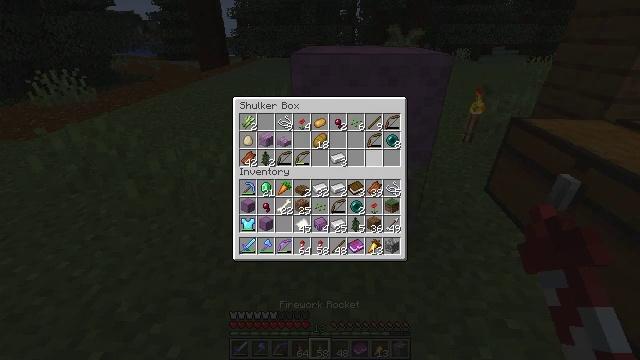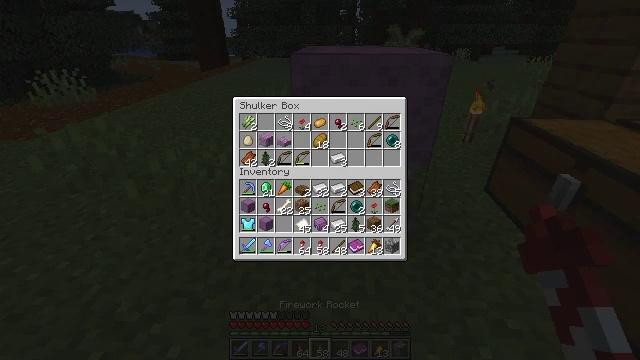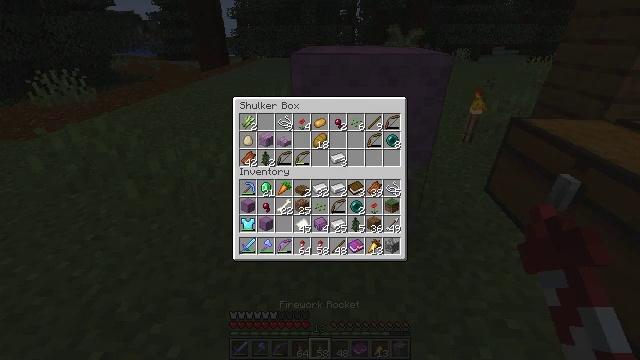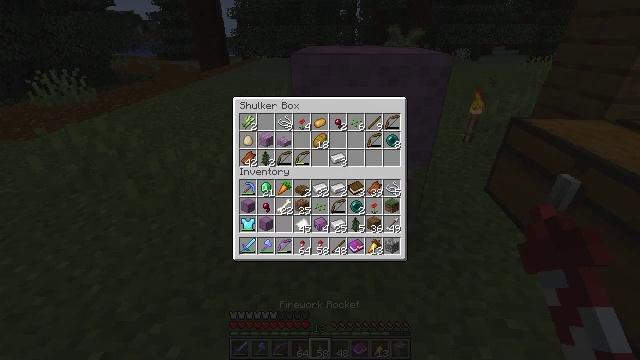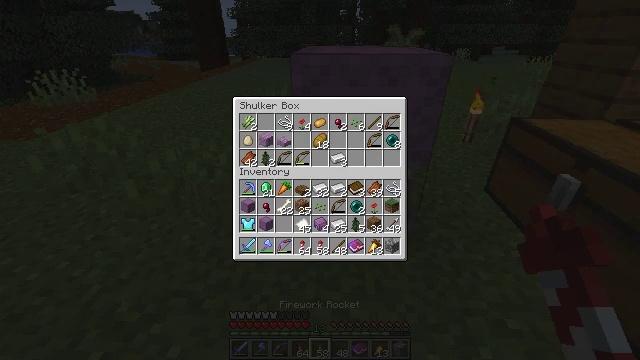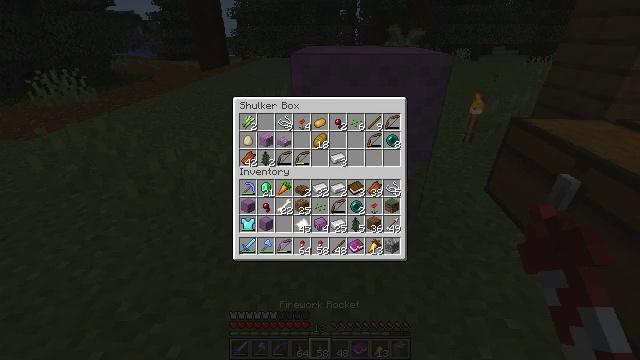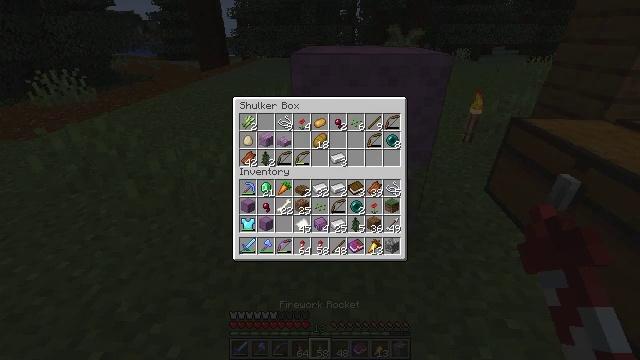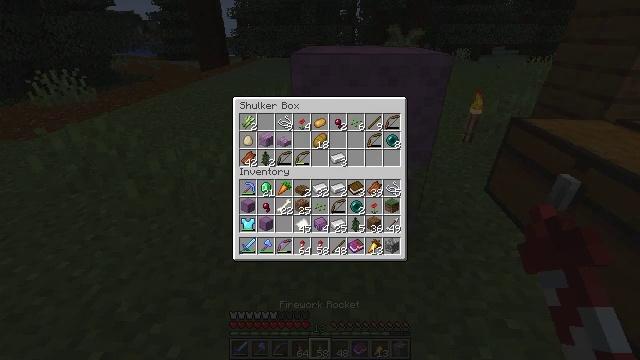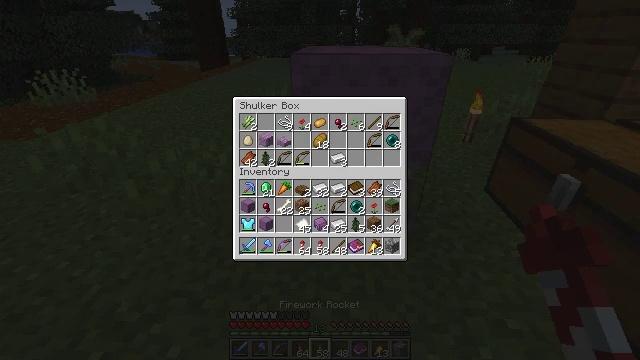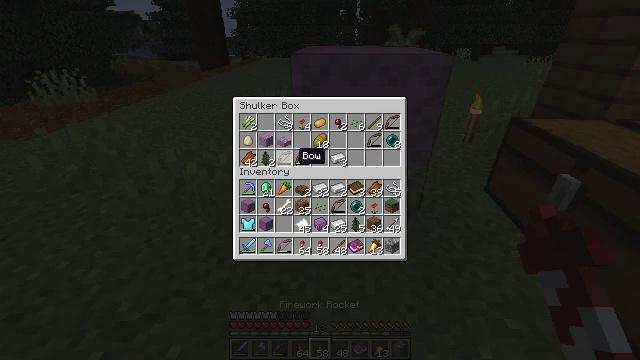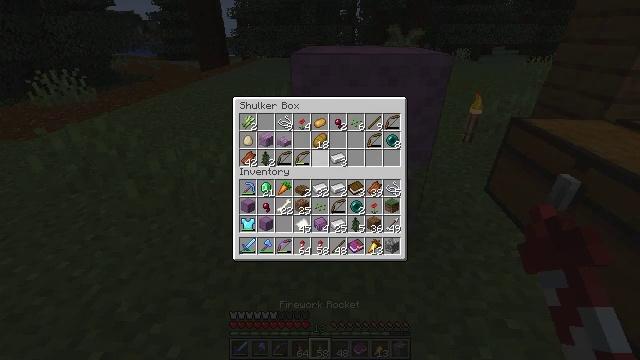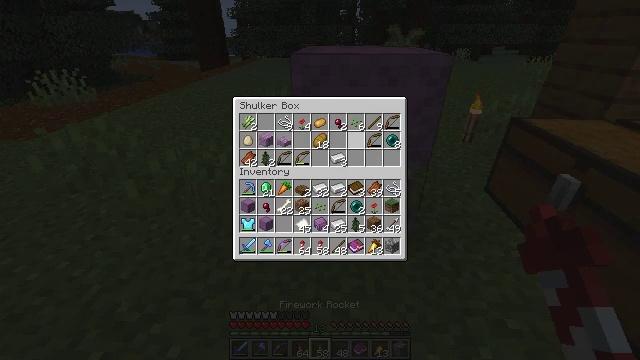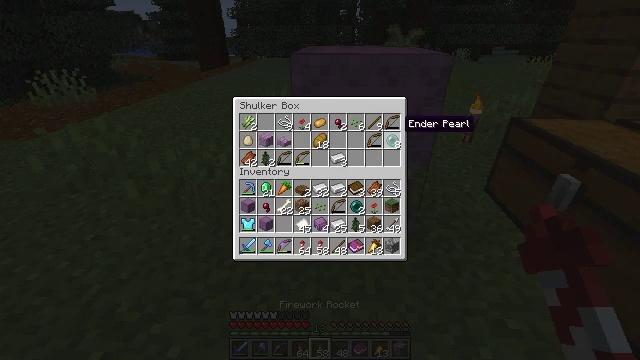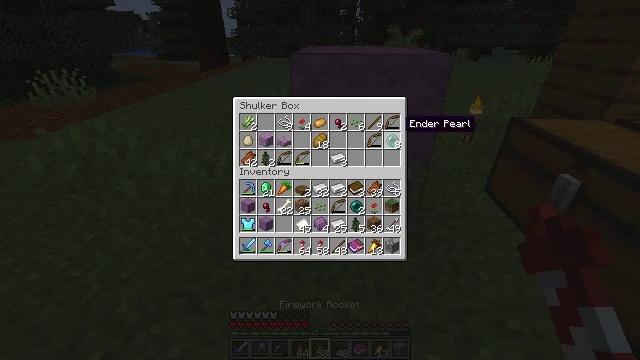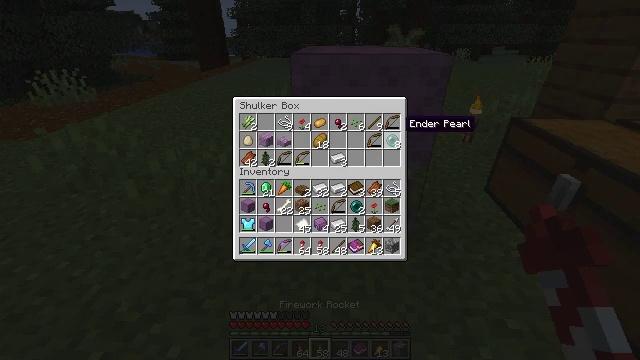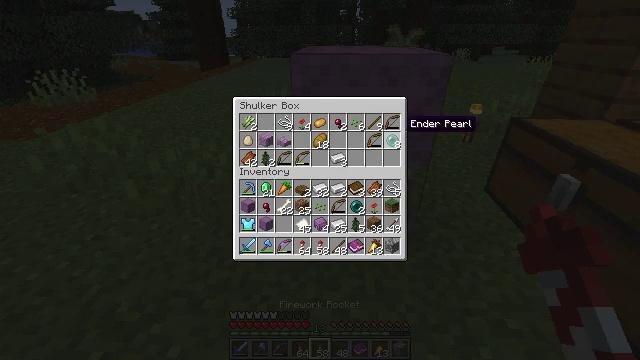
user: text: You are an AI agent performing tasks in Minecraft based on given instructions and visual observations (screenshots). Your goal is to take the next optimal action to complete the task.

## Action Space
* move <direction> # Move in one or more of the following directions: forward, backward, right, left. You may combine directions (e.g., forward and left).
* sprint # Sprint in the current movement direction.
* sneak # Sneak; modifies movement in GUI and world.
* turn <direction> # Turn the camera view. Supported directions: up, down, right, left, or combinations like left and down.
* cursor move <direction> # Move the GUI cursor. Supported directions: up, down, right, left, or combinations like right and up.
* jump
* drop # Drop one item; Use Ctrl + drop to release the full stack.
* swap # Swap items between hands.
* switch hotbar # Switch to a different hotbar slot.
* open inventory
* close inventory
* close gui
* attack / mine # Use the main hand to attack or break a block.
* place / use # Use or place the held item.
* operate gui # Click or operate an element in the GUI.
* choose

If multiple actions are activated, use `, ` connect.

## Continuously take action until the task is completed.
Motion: motion action
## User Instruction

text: Retrieve the yellow shulker box for storage.
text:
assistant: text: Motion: sneak, cursor move left and down
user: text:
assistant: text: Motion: sneak, cursor move left
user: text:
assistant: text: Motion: sneak, cursor move left
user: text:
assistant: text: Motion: sneak, cursor move left
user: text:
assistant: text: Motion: sneak, cursor move left
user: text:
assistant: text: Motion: sneak, cursor move left
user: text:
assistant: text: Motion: sneak
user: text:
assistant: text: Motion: sneak
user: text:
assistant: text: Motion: sneak
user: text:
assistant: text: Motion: sneak, cursor move right and up
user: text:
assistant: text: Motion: sneak, cursor move right and up
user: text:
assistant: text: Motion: sneak, cursor move right and up
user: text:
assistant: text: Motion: sneak
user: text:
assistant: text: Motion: sneak
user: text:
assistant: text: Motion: sneak
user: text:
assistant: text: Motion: sneak
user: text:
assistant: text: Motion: sneak
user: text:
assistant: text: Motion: sneak
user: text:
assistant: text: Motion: sneak
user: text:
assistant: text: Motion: sneak
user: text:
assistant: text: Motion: sneak
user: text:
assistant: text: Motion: sneak
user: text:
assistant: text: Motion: sneak
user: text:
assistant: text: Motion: sneak
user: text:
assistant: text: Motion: sneak, operate gui
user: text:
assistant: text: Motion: sneak, operate gui
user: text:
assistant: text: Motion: sneak, operate gui
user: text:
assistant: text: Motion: sneak, operate gui
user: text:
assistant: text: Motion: sneak
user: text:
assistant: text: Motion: sneak